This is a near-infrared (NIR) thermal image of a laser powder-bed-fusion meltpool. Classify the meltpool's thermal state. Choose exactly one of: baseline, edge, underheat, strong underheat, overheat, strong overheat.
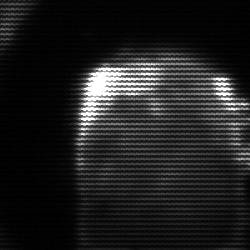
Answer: baseline